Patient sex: M
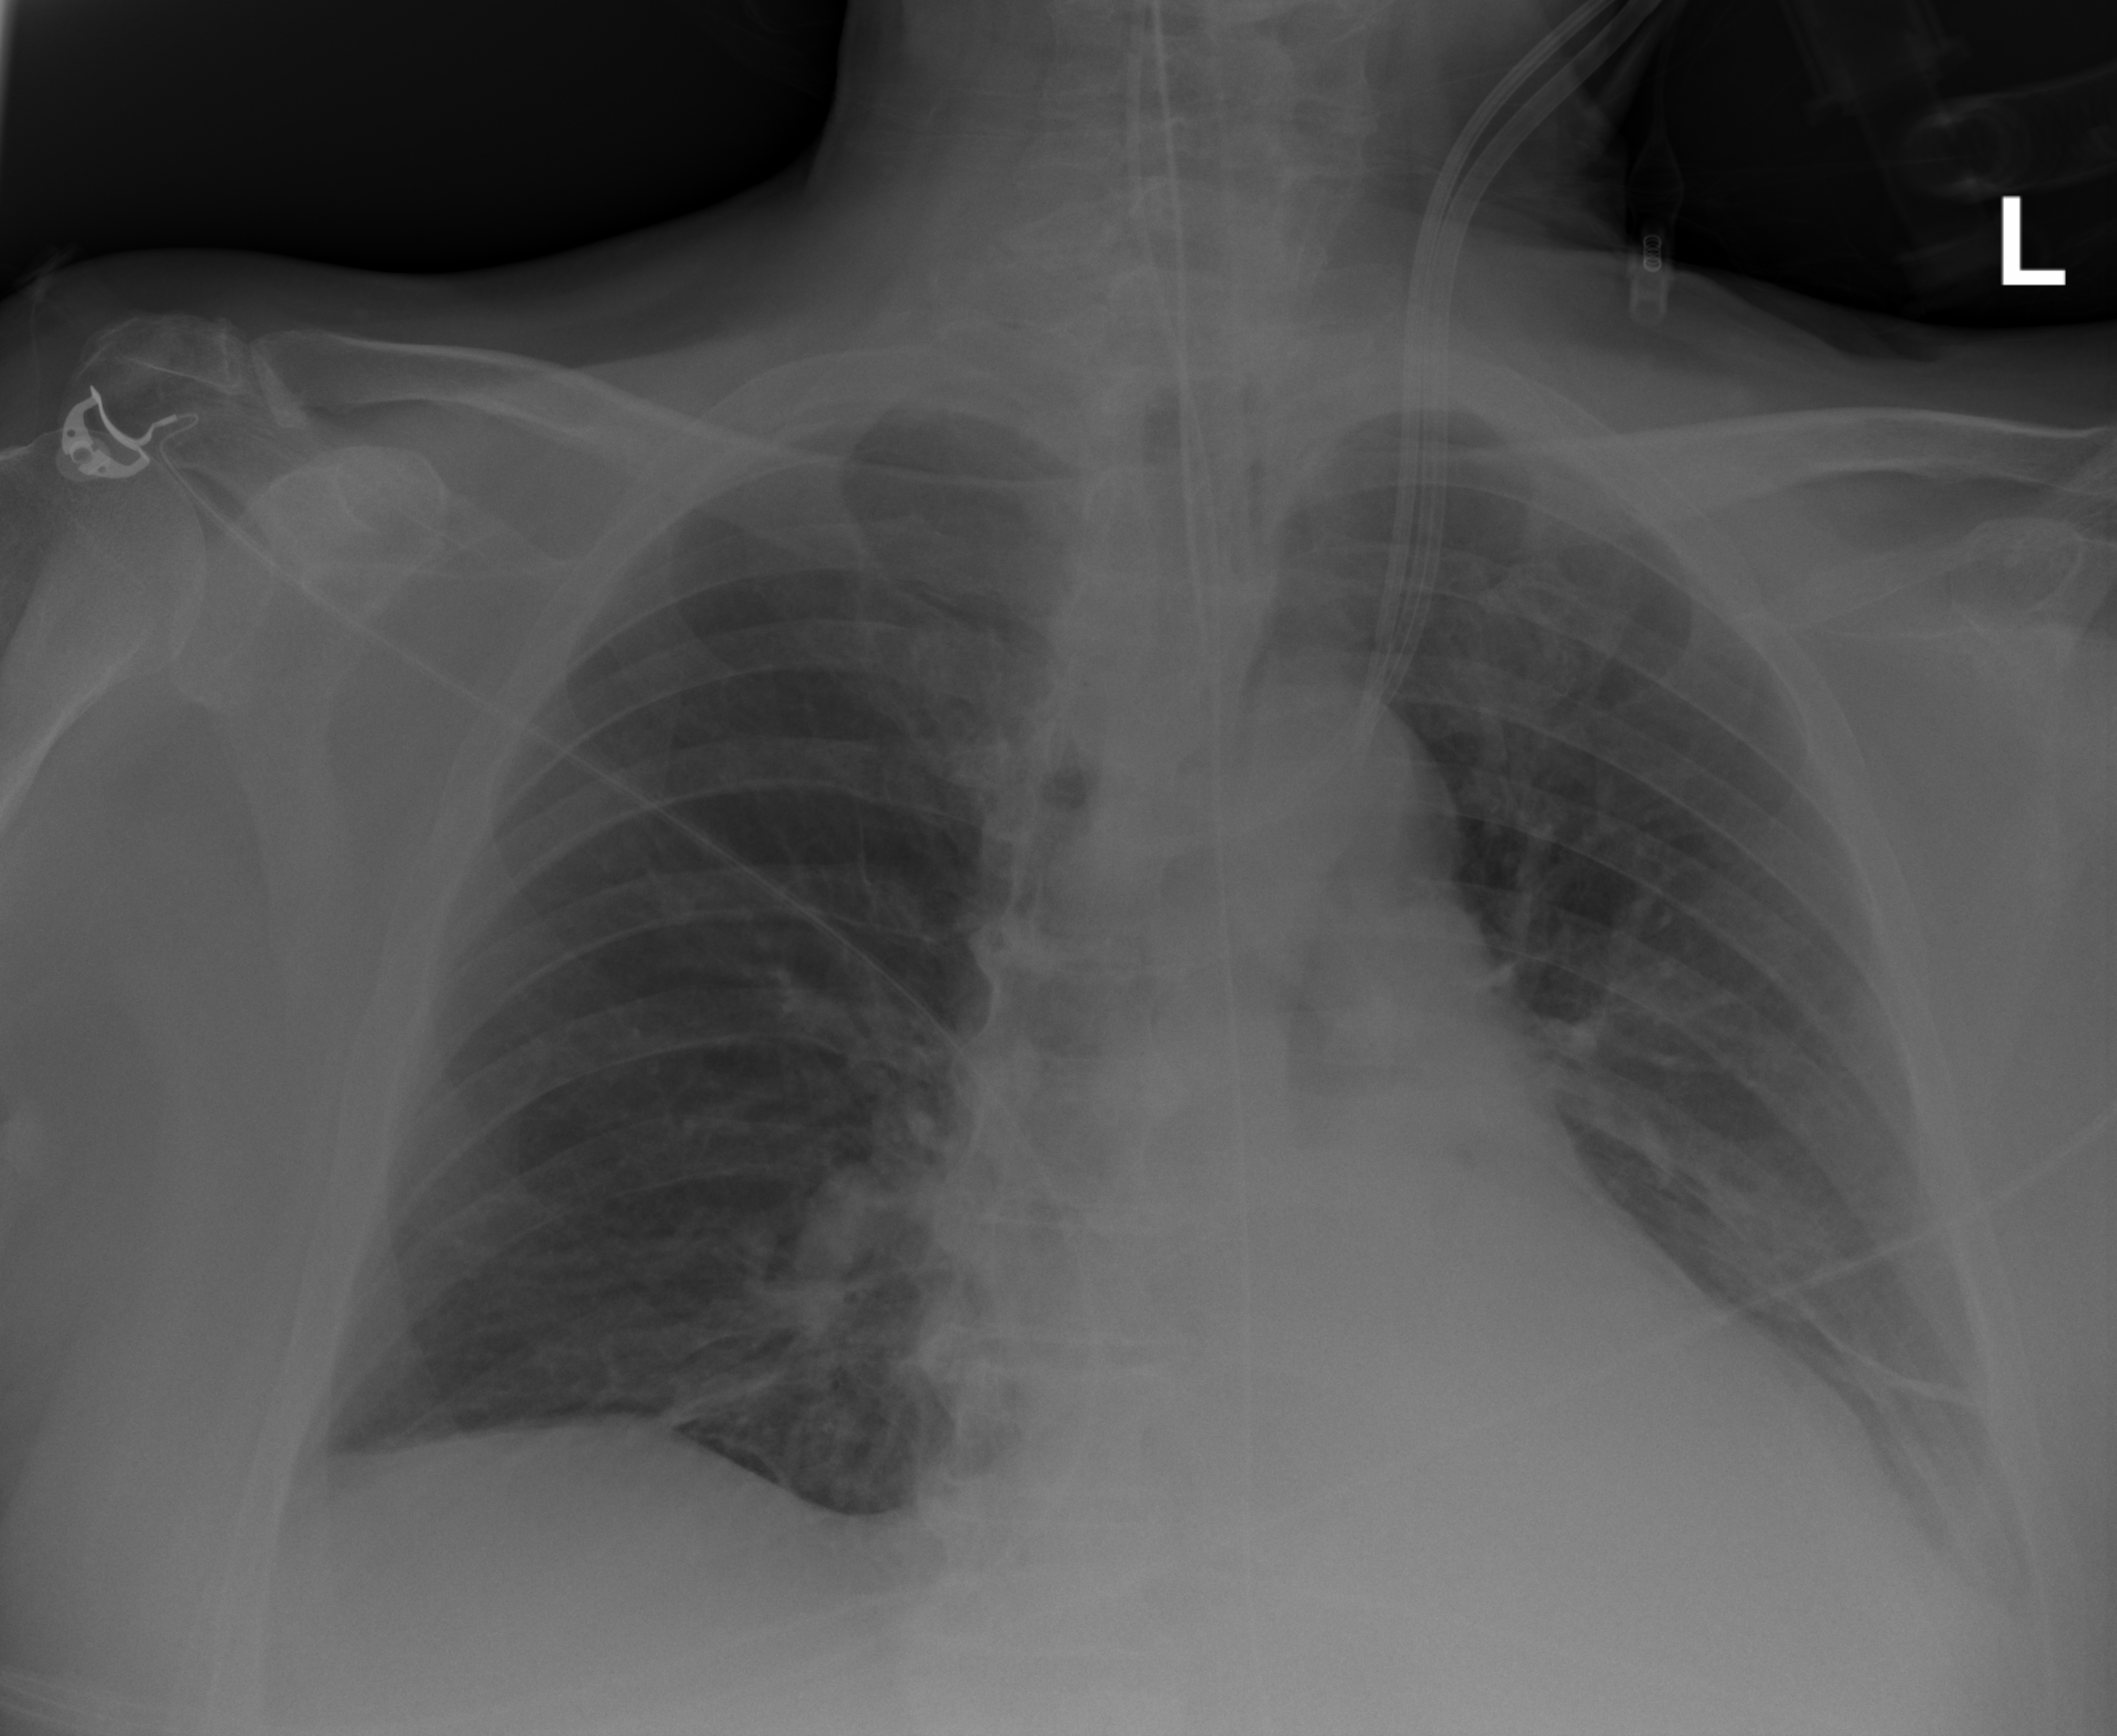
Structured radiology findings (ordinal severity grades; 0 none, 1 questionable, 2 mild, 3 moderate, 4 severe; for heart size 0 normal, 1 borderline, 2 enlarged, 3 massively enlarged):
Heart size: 2
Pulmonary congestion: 0
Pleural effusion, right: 2
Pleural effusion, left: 2
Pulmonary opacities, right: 0
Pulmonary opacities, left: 0
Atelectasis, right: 2
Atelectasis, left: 2